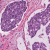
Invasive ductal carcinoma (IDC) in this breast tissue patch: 0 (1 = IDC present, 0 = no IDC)